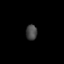
Tissue: skin
Cell type: Epithelial cells
Senescence score: 0.2576
Nuclear area (px): 168
Mean DAPI intensity: 71.101